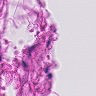
Metastatic tissue present: no